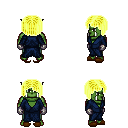
a pixel art fantasy rpg character, male body template, orc, green skin, blue robe, teal pants, gold pageboy hairstyle, metal gloves, brown slippers, four views (front, back, left, right), 2x2 character sprite sheet, small pixel art, hard edges, no anti-aliasing